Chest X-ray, PA view. Patient: 20 years old, sex M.
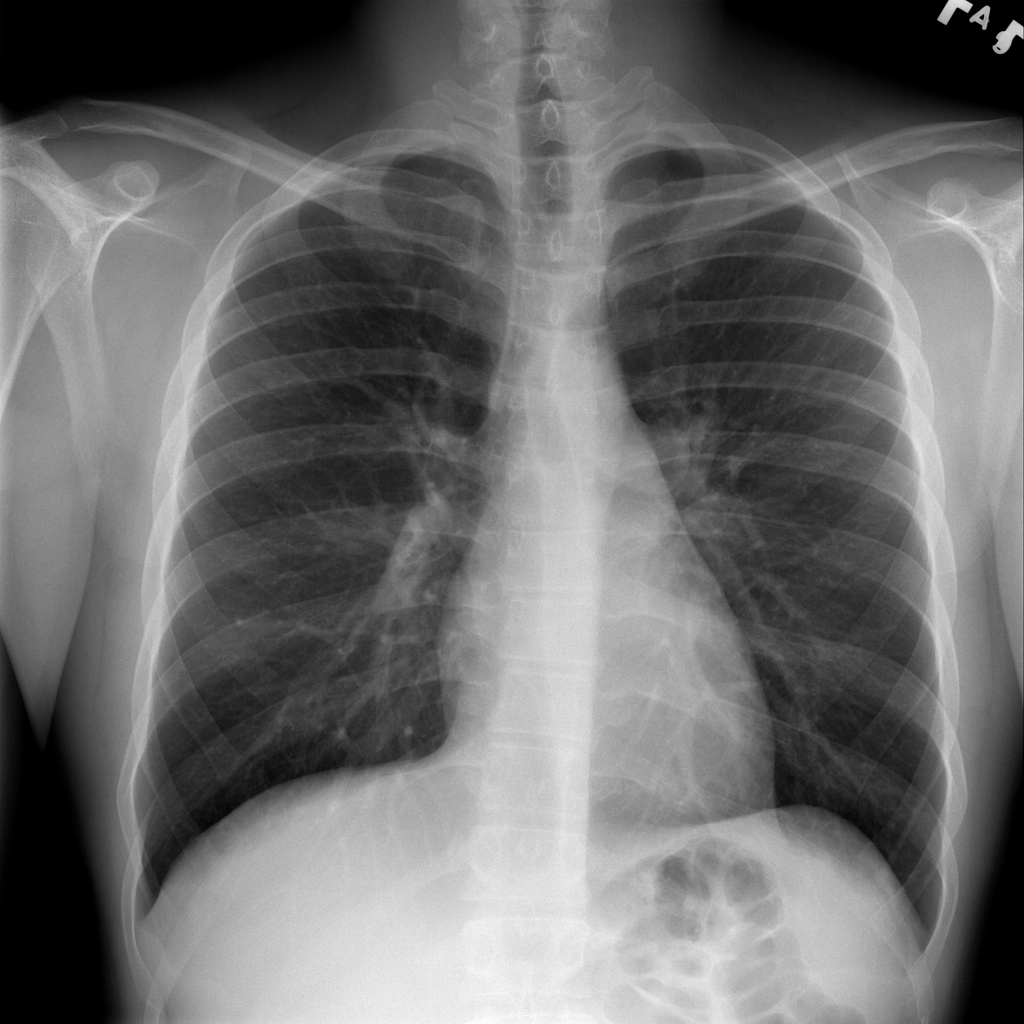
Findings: No Finding